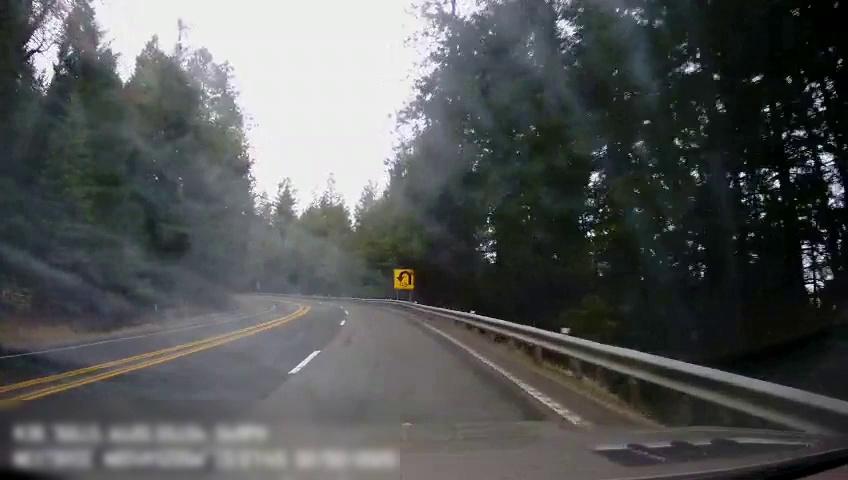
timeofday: Day
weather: Cloudy
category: Drivable Space
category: Lanes | Opposite Lane
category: Lanes | Opposite Lane
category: Lanes | Alternate Lane
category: Lanes | Current Lane
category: Lanes | Current Lane
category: Traffic | Signs